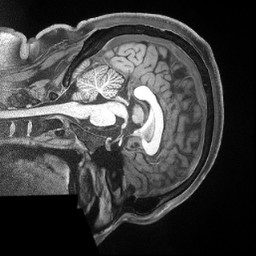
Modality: T1w
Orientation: sagittal
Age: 22
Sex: male
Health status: ill
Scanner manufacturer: siemens
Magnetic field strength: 3 T
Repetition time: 2.5 s
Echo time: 0.00181 s